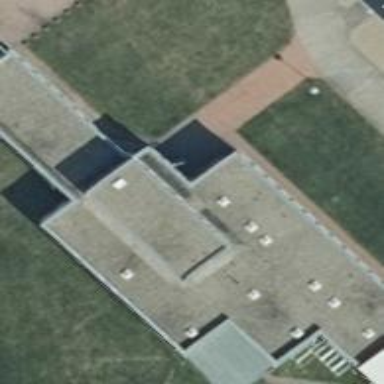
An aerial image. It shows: Sports hall building.